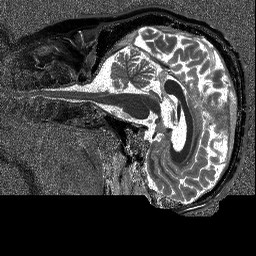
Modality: T1map
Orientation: sagittal
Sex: male